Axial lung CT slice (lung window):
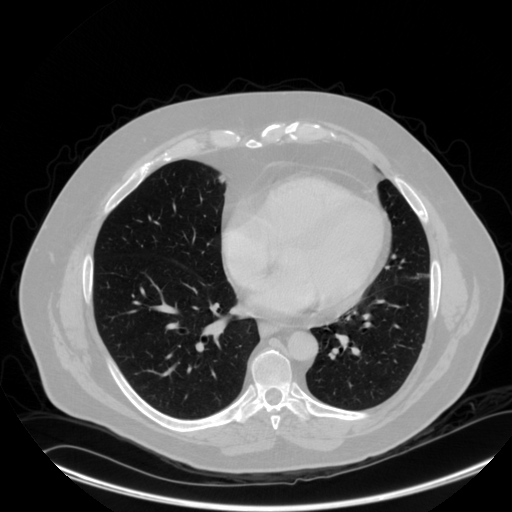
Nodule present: no